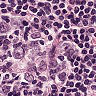
Metastatic tissue present: no